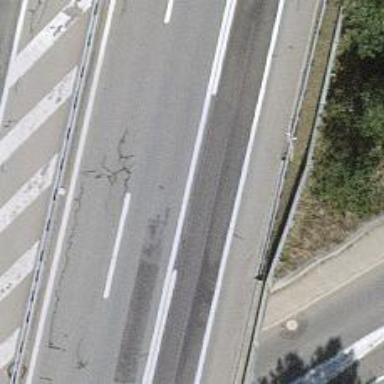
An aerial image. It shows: Bridge along trunk link highway.